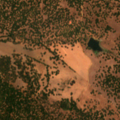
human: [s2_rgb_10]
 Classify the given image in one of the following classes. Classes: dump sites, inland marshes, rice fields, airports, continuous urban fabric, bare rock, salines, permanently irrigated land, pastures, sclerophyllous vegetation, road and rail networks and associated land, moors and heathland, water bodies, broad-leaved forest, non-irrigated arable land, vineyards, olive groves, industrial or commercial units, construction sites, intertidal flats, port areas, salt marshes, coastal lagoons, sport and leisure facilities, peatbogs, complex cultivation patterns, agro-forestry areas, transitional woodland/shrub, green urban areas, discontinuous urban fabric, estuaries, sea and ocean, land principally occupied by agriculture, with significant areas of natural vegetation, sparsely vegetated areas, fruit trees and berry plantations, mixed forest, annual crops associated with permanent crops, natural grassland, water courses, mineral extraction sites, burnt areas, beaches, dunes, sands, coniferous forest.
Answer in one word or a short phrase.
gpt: agro-forestry areas